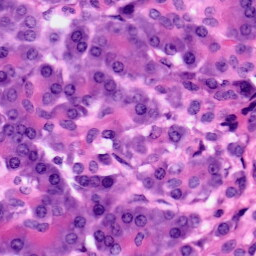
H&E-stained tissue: Pancreatic